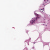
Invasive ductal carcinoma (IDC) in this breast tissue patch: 0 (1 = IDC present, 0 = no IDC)